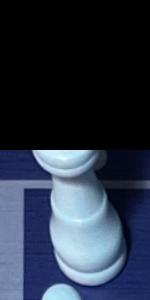
Label: King_White